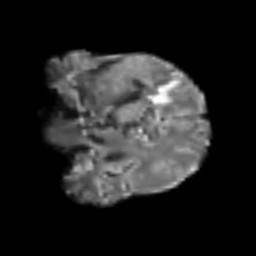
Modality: T2w
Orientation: coronal
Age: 52
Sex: male
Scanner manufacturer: siemens
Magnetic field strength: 3 T
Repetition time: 6.1 s
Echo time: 0.101 s